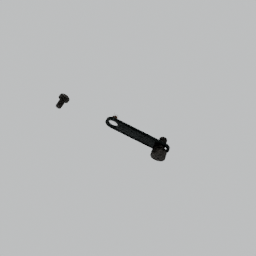
Label: furniture